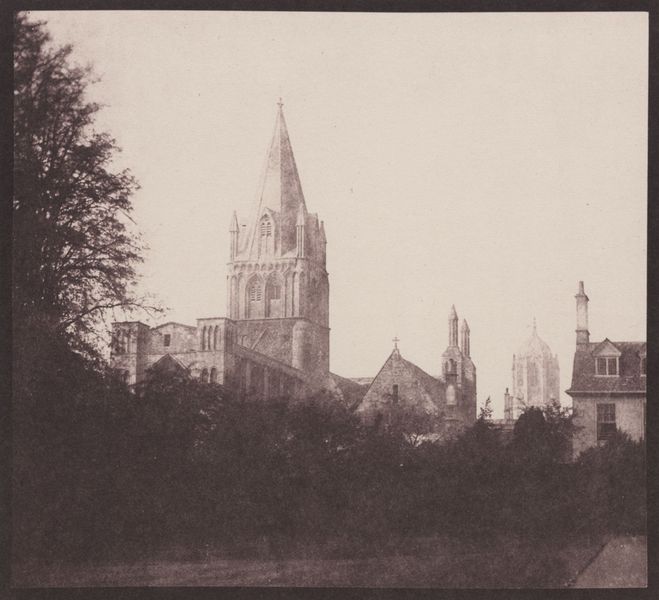
Titel: Oxford
Künstler: William Henry Fox Talbot
Standort: Lacock (UK)
Institution: Sammlung Lacock
Schlagwörter: baum, blätter, dunkel, himmel, schatten, weiß, bäume, kirchturm, stadt, braun, fenster, grau, hell, hintergrund, licht, schwarz, skizze, straße, säulen, zeichnung, dach, gebäude, haus, park, rasen, schloss, weg, wiese, alt, rahmen, spitze, stein, feld, häuser, natur, stamm, strauch, busch, büsche, gebüsch, kirche, sträucher, klassizismus, england, gotik, wald, kamin, kamine, kirchturmspitze, schornstein, turm, turmspitze, garten, deutschland, schiff, ansicht, fassade, zwei, dächer, giebel, schornsteine, hecke, backstein, winter, sepia, rundbogen, kuppel, zinnen, foto, fotografie, kirchtürme, photographie, regen, burg, glockenturm, kloster, kreuz, religion, türme, dom, gauben, groß, schwarzweiss, scharz, orden, beten, münster, kathedrale, langhaus, photo, kirchenschiff, gotisch, spitzbogen, rundbögen, andacht, chor, historismus, postkarte, christen, quadrat, englisch, bräunlich, fesnter, quadratisch, schwaz, maßwerk, schwrzweiß, fialen, schallöffnungen, spitzdach, neugotik, neugotisch, wimperge, fiale, turmhelm, pfarrhaus, türem, talbot, daguerreotypie, hitorisch, to, irchturm, om, eg, himmel gotik, alrt